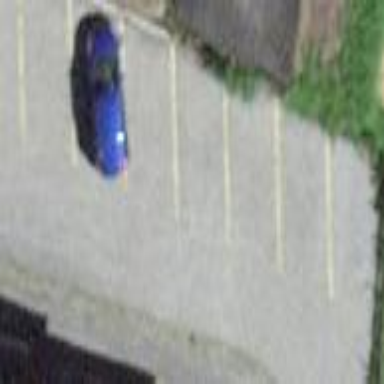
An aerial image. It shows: Parking area with surface.